Aerial crown-view tile of a tropical tree (Barro Colorado Island, Panama), acquired 20240716:
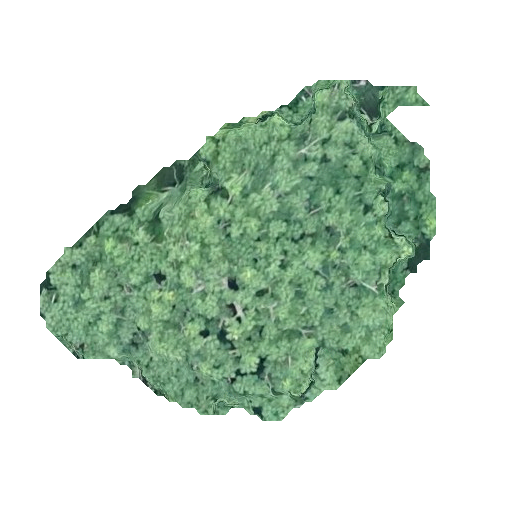
Species: Pseudobombax septenatum
GBIF accepted scientific name: Pseudobombax septenatum
Crown area: 137.261 m²